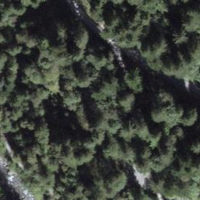
EUNIS habitat code: 43
Species observed at this site:
Lathraea squamaria